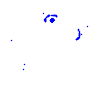
Particle: electron